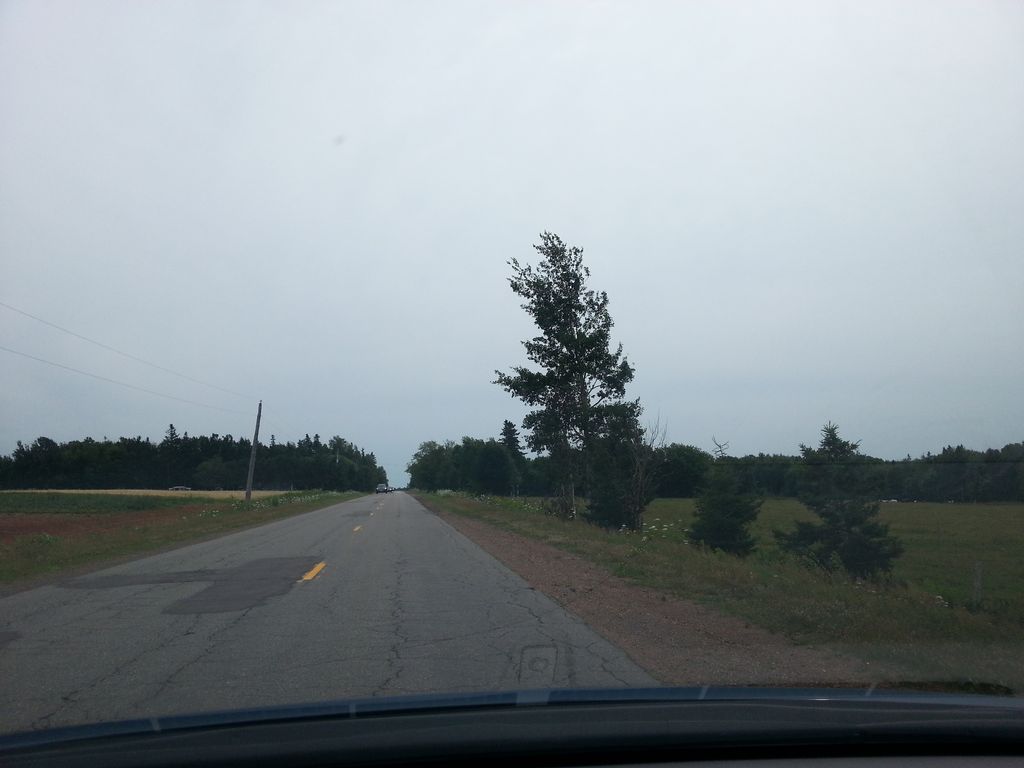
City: charlottetown